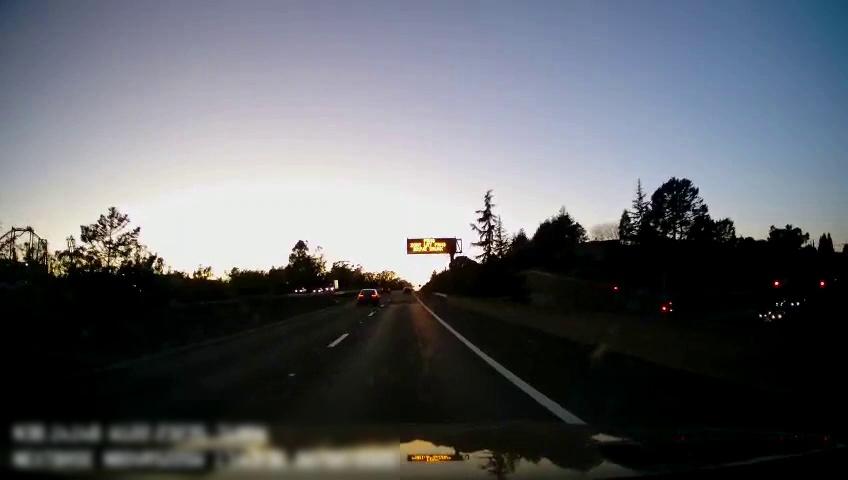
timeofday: Dusk/Dawn/Twilight
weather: Sunny
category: Drivable Space
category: Vehicles | Car
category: Vehicles | Truck
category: Vehicles | Car
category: Vehicles | Truck
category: Lanes | Alternate Lane
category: Lanes | Current Lane
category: Lanes | Alternate Lane